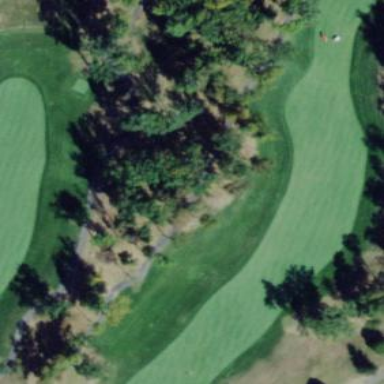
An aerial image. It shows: Rough area in golf course.